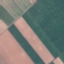
Label: AnnualCrop